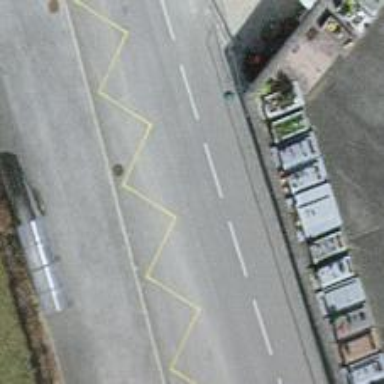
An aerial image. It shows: Public transport stop position.